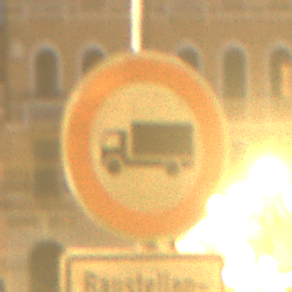
Verkehrszeichen: VerbotFuerKraftfahrzeugeUeberDreiKommaFuenfTonnen
Zusatzzeichen unten: SonstigeFahrzeugePersonengruppenFrei1
Umgebung: Outdoor, Urban
Tageszeit: Night
Wetter: Clear
Licht: Artificial
Jahreszeit: NotSpecified
Kontrast: HighContrast